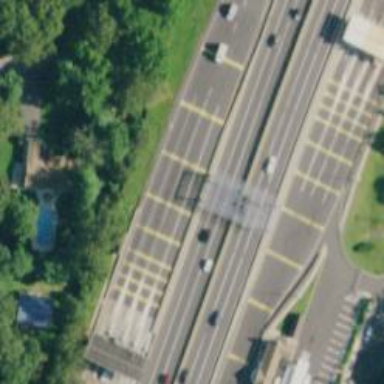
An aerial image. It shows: Toll gantry on the road.